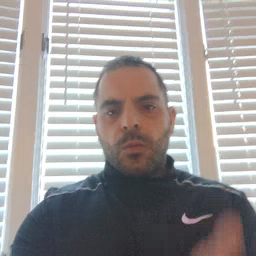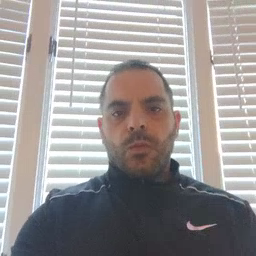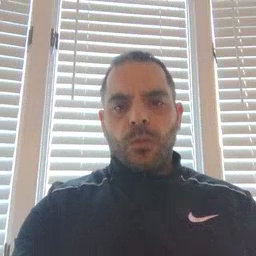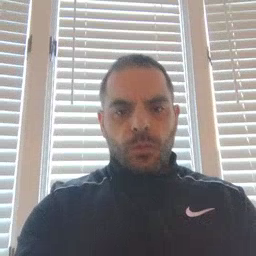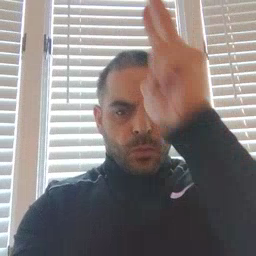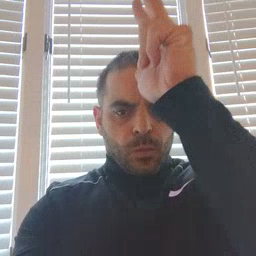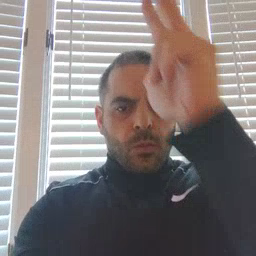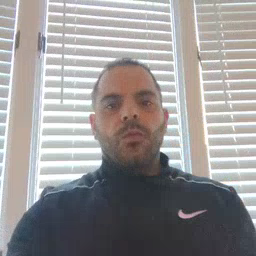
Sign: hen